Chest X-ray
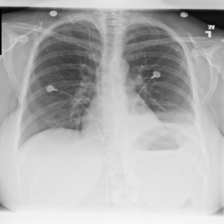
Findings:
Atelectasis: positive
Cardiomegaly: negative
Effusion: positive
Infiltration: negative
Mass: negative
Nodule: negative
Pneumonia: negative
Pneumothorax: negative
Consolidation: negative
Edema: negative
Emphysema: negative
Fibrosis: negative
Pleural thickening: negative
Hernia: negative